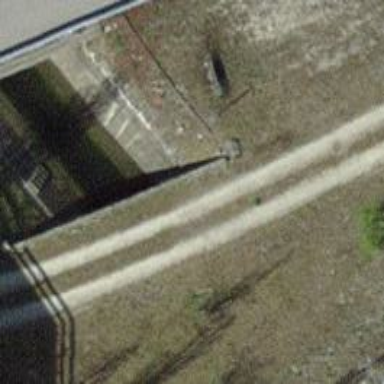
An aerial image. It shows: Drain passing through culvert tunnel.